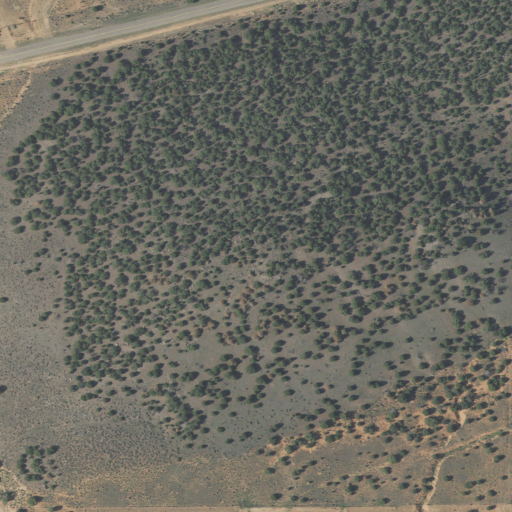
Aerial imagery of mountain in Utah named Second Mound containing evergreen forest, shrub, low intensity development, and open development